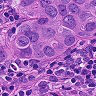
Metastatic tissue present: yes